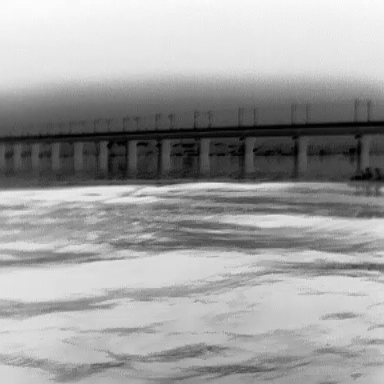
There is a canoe in the infrared image.